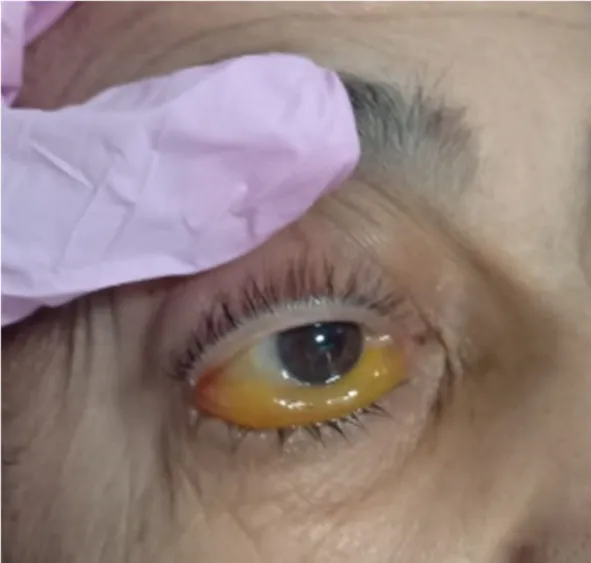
Chemosis of conjunctiva and total ophthalmoplegia with ptosis elevated by the examiner's finger.
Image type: medical_photograph (other_medical_photograph)